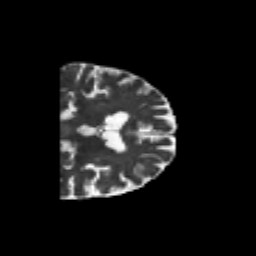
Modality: T2w
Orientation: coronal
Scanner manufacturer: siemens
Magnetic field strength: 3 T
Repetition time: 6.8 s
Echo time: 0.093 s